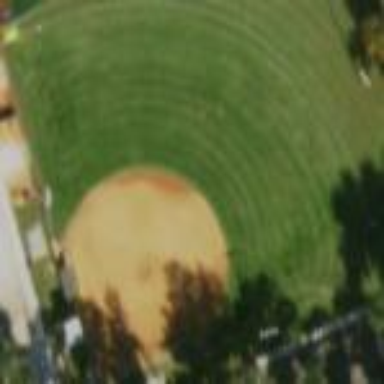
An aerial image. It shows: Baseball pitch for leisure land.